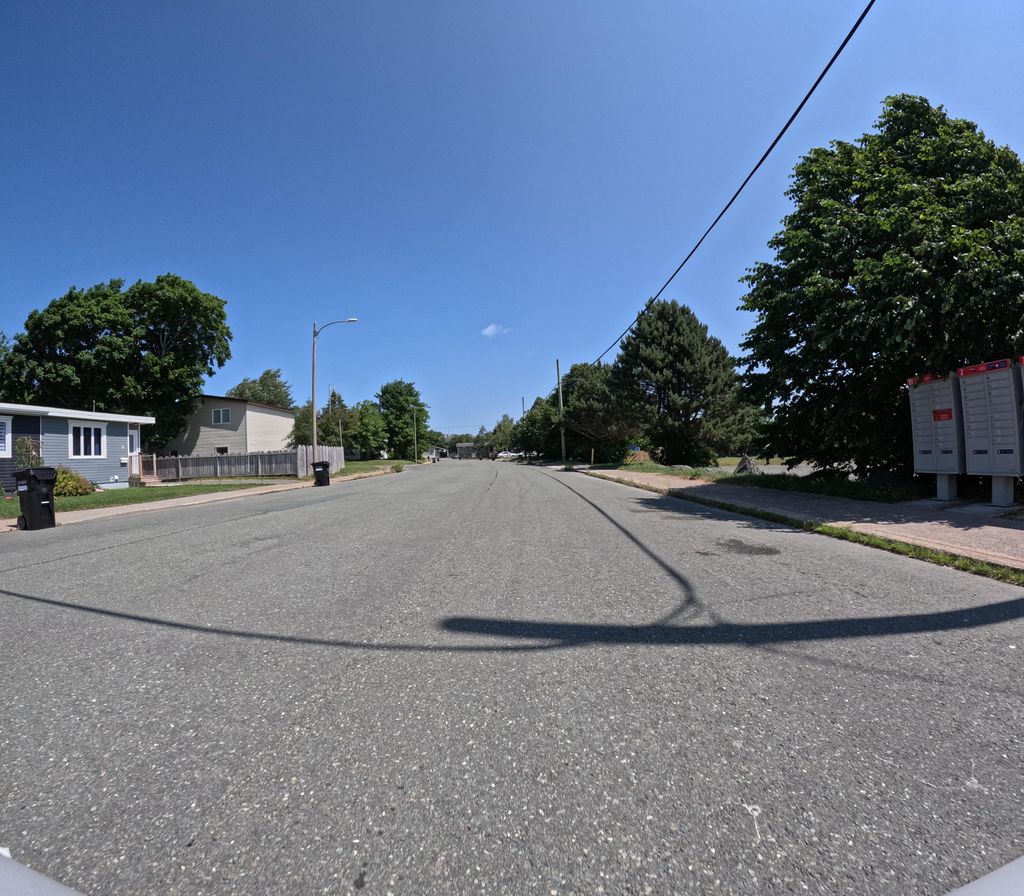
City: st_johns